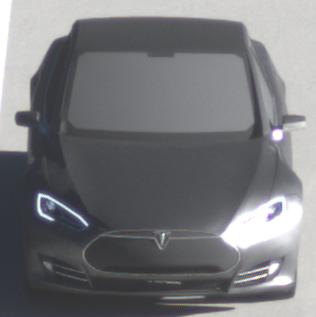
Make: Tesla
Model: Model S 60
Detailed model: Model S
Model produced from: 2013/10
Model produced until: 2014/10
Doors: 5
Color: gray
Road condition: dry road
Daytime: morning or afternoon
Contrast: high contrast